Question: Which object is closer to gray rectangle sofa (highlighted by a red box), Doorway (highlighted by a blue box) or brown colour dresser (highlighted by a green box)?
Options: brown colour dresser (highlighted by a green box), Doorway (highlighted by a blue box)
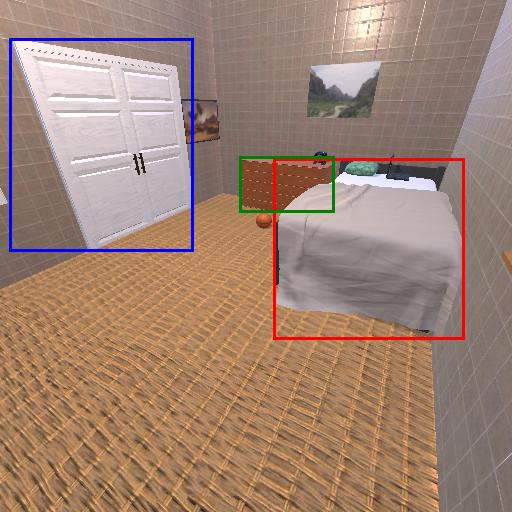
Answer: brown colour dresser (highlighted by a green box)